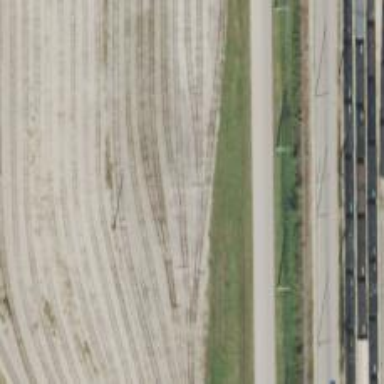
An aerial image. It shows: Railway yard in service.